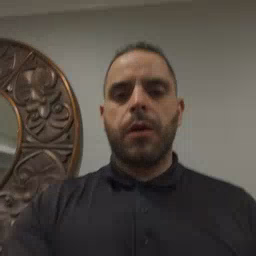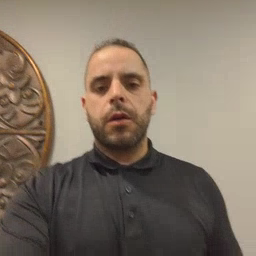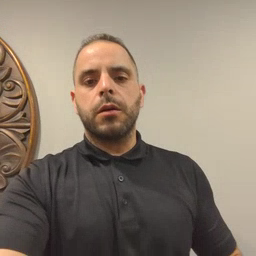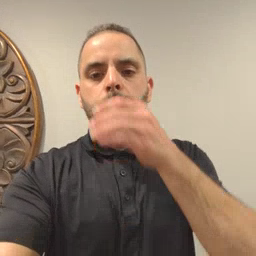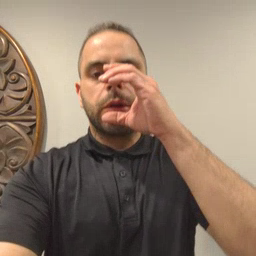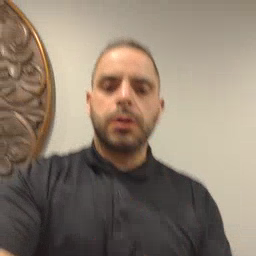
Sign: drink